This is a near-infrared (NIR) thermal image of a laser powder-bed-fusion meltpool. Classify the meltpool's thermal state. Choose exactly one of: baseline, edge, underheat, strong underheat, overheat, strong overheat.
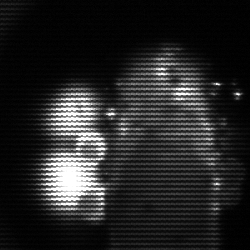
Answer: strong underheat